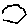
Label: hexagon